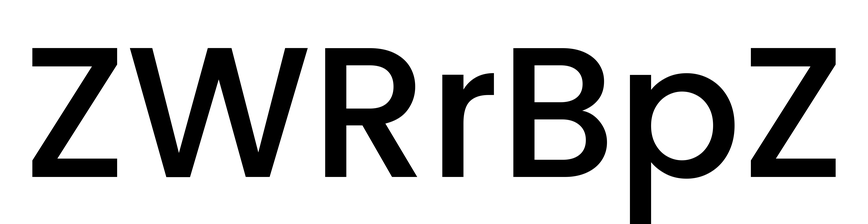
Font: Poppins-Medium